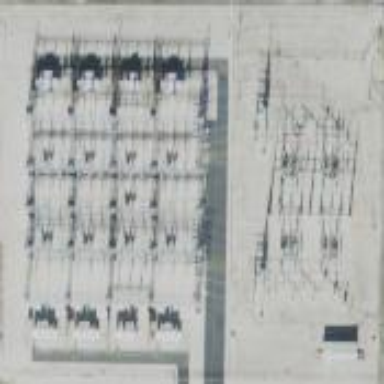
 classified as industrial. Surrounding the substation is fence."